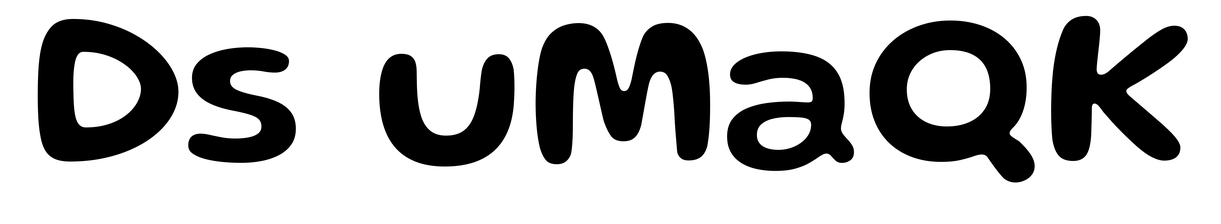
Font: Gluten_Medium